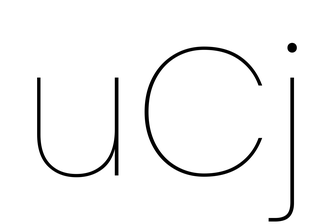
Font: Poppins-Thin